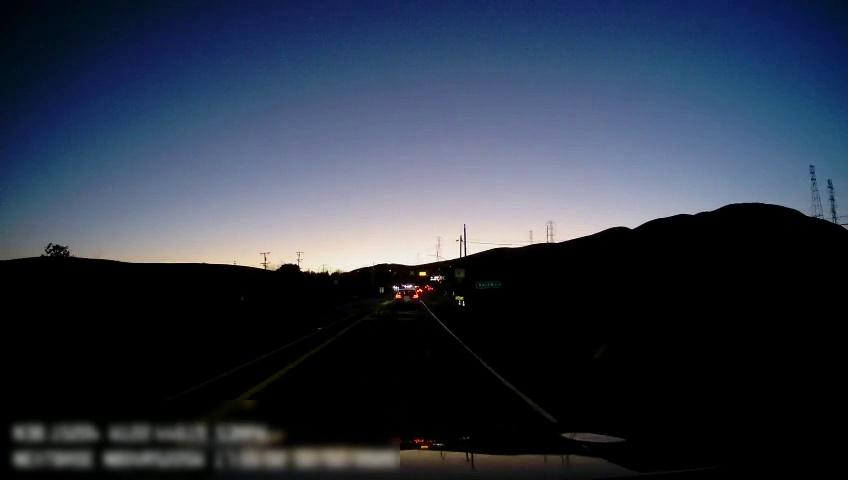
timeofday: Dusk/Dawn/Twilight
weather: Other
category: Drivable Space
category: Vehicles | Car
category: Lanes | Current Lane
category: Lanes | Opposite Lane
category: Lanes | Current Lane
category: Traffic | Signs